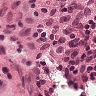
Metastatic tissue present: no